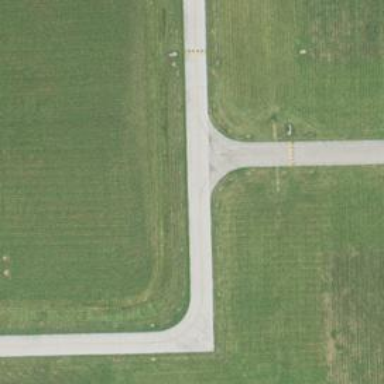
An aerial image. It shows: Image of taxiway at airport.